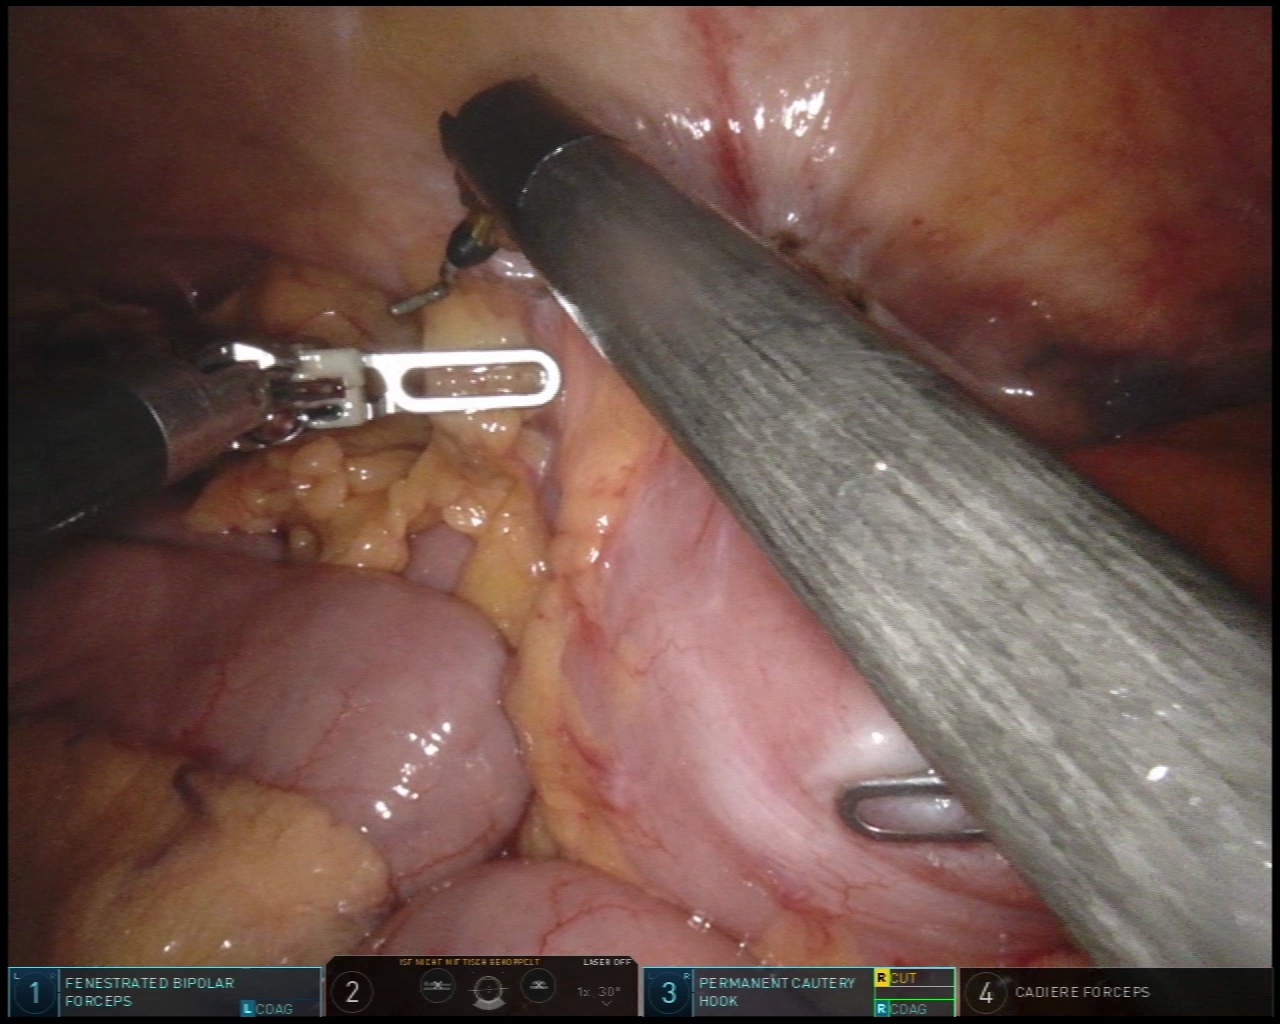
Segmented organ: colon
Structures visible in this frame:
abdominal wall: yes
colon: yes
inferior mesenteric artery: no
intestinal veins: no
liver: no
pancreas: no
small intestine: yes
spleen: no
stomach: no
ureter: no
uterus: no
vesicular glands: no